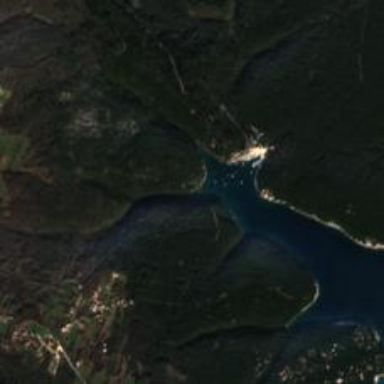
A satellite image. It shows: Beautiful bay in nature.